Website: bh-photo
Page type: customer-info-address
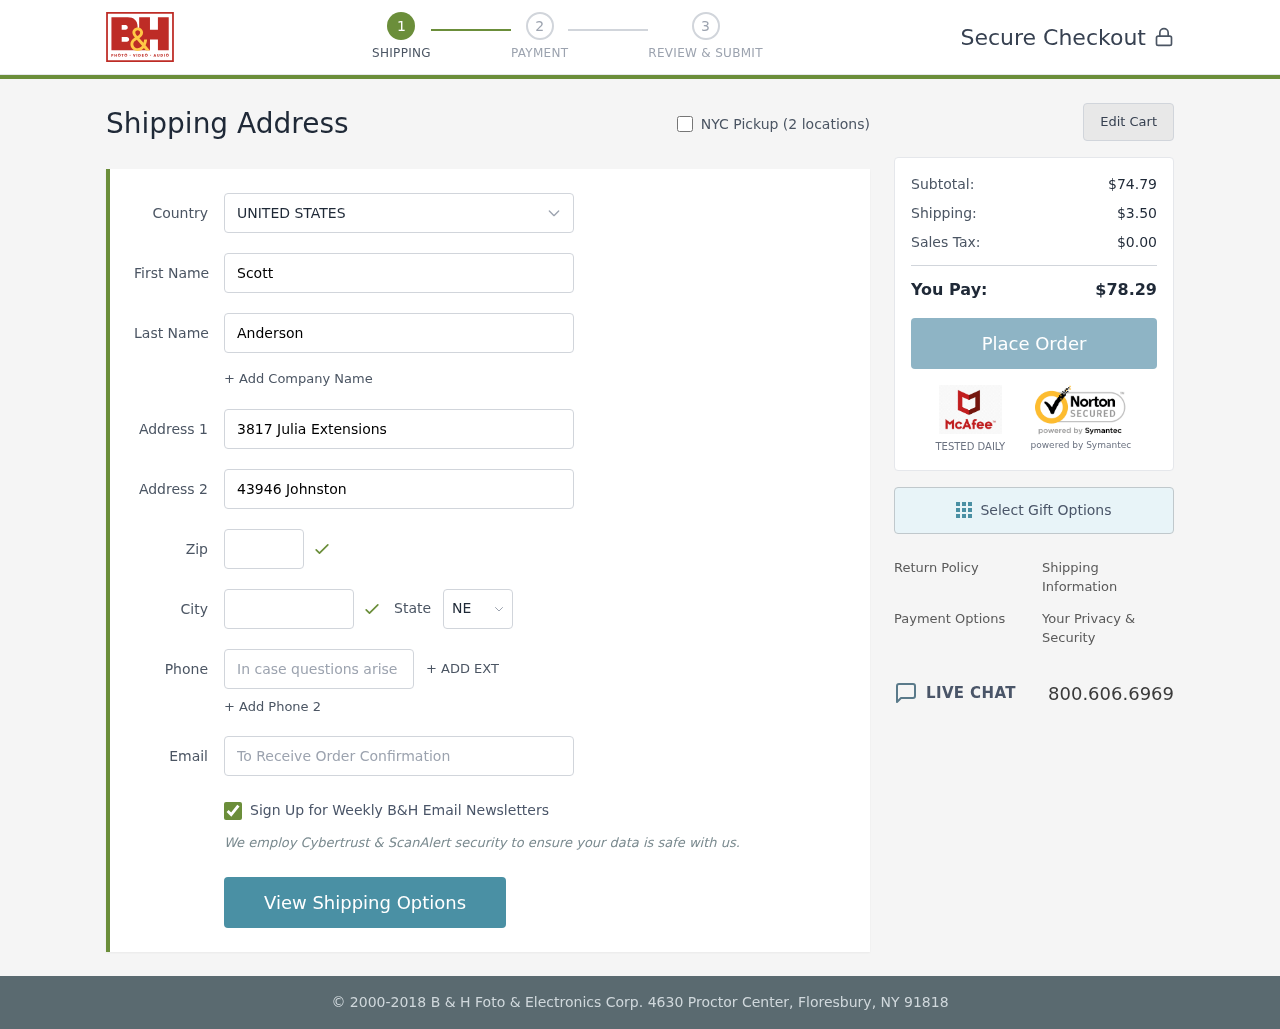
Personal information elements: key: PII_CITY
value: Mitchellberg
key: PII_COUNTRY
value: United States
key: PII_EMAIL
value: sanderson@gmail.com
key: PII_FIRSTNAME
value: Scott
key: PII_LASTNAME
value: Anderson
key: PII_PHONE
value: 9122399687
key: PII_POSTCODE
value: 03848
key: PII_STATE_ABBR
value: NE
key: PII_STREET
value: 3817 Julia Extensions
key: PII_STREET2
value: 43946 Johnston Plains
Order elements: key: ORDER_SUBTOTAL
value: $74.79
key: ORDER_SHIPPING_COST
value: $3.50
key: ORDER_TAX
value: $0.00
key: ORDER_TOTAL
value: $78.29